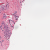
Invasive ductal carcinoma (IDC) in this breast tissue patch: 1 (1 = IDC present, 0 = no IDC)